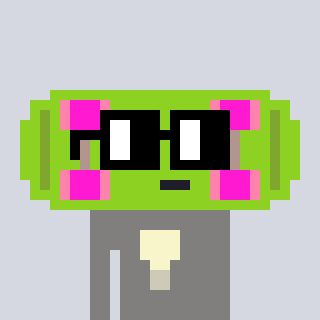
a pixel art character with square black glasses, a skateboard-shaped head and a bluegrey-colored body on a cool background